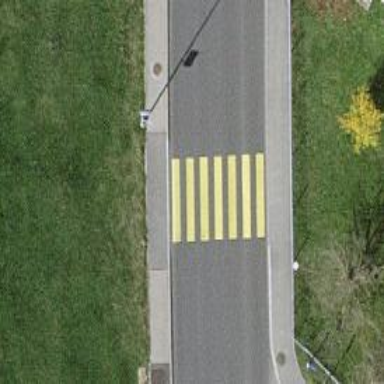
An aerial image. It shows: Marked crossing on the road.